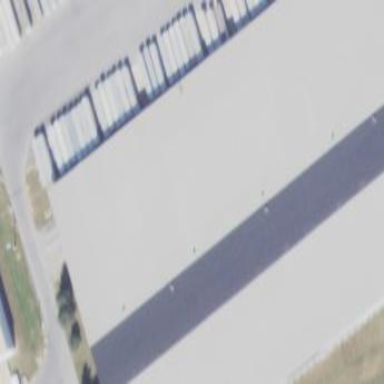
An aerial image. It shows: Warehouse.